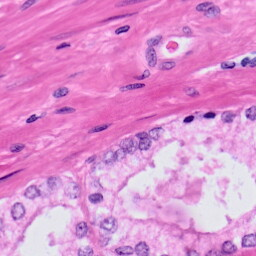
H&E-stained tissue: Prostate